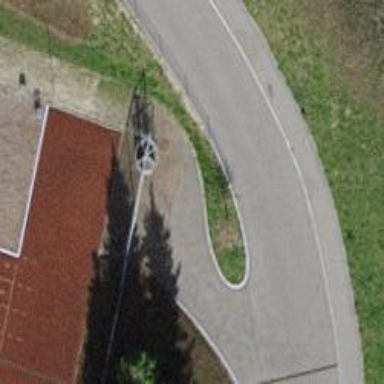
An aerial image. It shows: Pedestrian road.